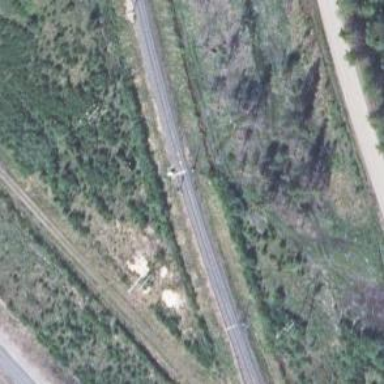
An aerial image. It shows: Railway signal.